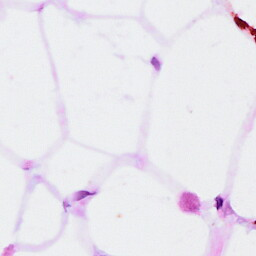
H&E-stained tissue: Breast